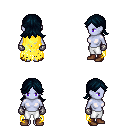
a pixel art fantasy rpg character, female body template, dark elf, purple skin, yellow tattered cape, white pants, raven loose hair, metal gloves, brown shoes, four views (front, back, left, right), 2x2 character sprite sheet, small pixel art, hard edges, no anti-aliasing